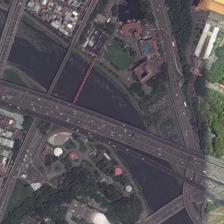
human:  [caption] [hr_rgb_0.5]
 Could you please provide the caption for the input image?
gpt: many different bridges across a curved river .

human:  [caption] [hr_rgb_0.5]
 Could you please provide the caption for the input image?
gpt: many bridge on a black river and some of them crossed .

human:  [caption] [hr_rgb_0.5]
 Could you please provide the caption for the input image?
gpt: here is an intricated overpass,connecting several areas nearby .

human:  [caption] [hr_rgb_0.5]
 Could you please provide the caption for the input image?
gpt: many bridges with crossed are on a river with many buildings and green trees on two sides of it .

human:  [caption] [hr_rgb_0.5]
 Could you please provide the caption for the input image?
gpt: several bridges are on this river .